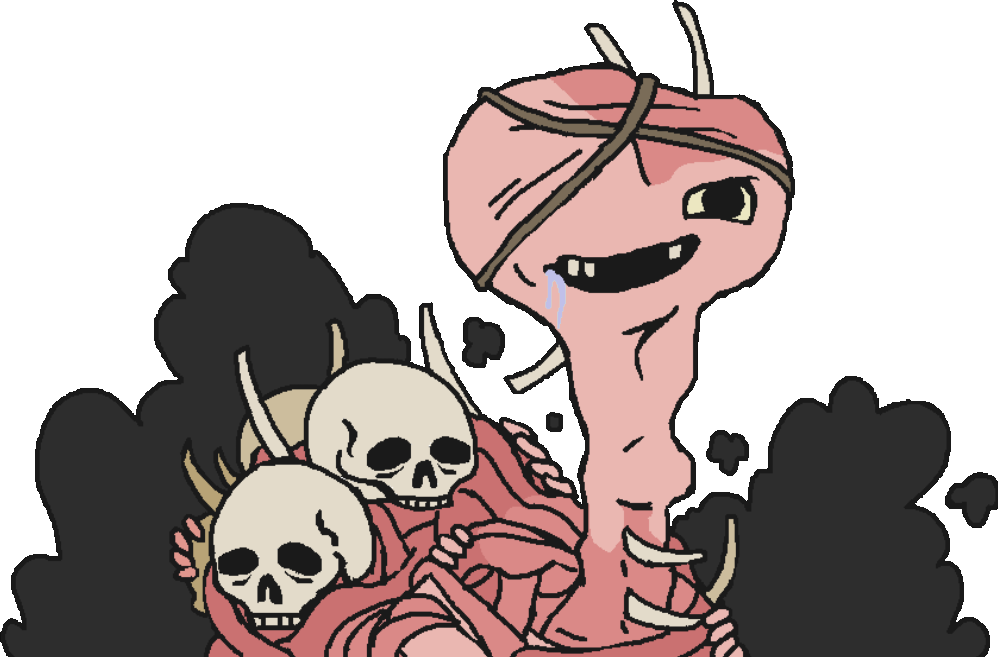
Label: 5_Brainlet